Interaction volume radius: 5 \u00c5
Interaction volume height: 10 \u00c5
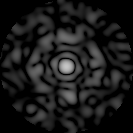
Disorder parameter: 0.8562